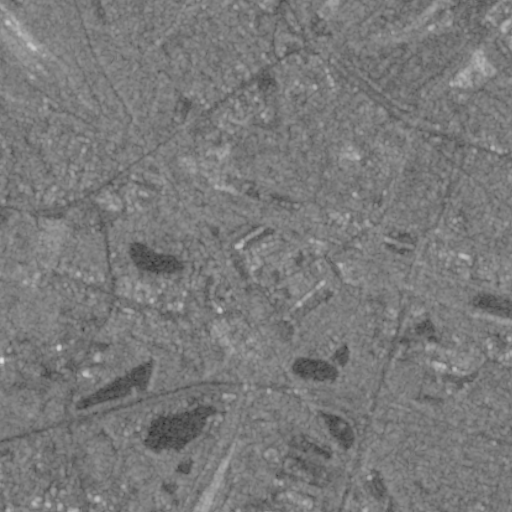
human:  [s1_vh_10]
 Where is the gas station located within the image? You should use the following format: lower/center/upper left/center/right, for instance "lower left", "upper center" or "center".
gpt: The gas station is located in the lower left of the image.
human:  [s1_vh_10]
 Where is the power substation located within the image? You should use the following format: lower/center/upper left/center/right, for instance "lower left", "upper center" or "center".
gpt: The power substation is located in the upper right of the image.
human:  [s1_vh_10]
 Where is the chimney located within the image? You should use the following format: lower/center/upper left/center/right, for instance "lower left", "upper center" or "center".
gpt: The chimney is located in the upper right of the image.
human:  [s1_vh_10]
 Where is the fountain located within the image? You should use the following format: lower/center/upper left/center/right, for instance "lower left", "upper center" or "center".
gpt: The fountain is located in the upper left of the image.
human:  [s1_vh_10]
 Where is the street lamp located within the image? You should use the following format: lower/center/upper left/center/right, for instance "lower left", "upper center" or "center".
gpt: The street lamp is located in the lower left of the image.
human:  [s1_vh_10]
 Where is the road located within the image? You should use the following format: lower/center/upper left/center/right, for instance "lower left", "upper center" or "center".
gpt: There is no road in the image.

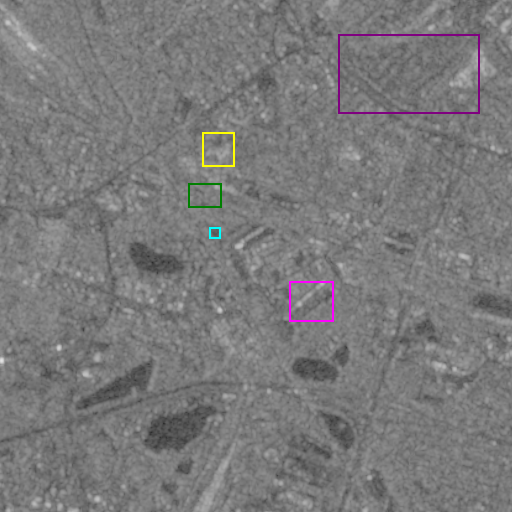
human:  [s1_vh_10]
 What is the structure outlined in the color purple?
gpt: The structure outlined in purple is a park.
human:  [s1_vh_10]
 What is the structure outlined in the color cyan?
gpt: The structure outlined in cyan is a parking lot.
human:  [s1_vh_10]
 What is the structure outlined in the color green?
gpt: The structure outlined in green is a wastewater plant.
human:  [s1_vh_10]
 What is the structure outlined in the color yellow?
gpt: The structure outlined in yellow is a building.
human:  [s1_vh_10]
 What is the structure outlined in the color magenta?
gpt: The structure outlined in magenta is a building.
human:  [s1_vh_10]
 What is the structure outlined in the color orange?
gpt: There is no orange outline.